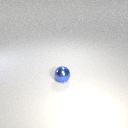
small blue metal sphere